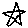
Label: star